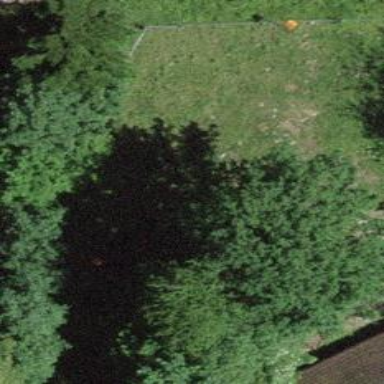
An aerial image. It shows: Aerial marker.